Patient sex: F
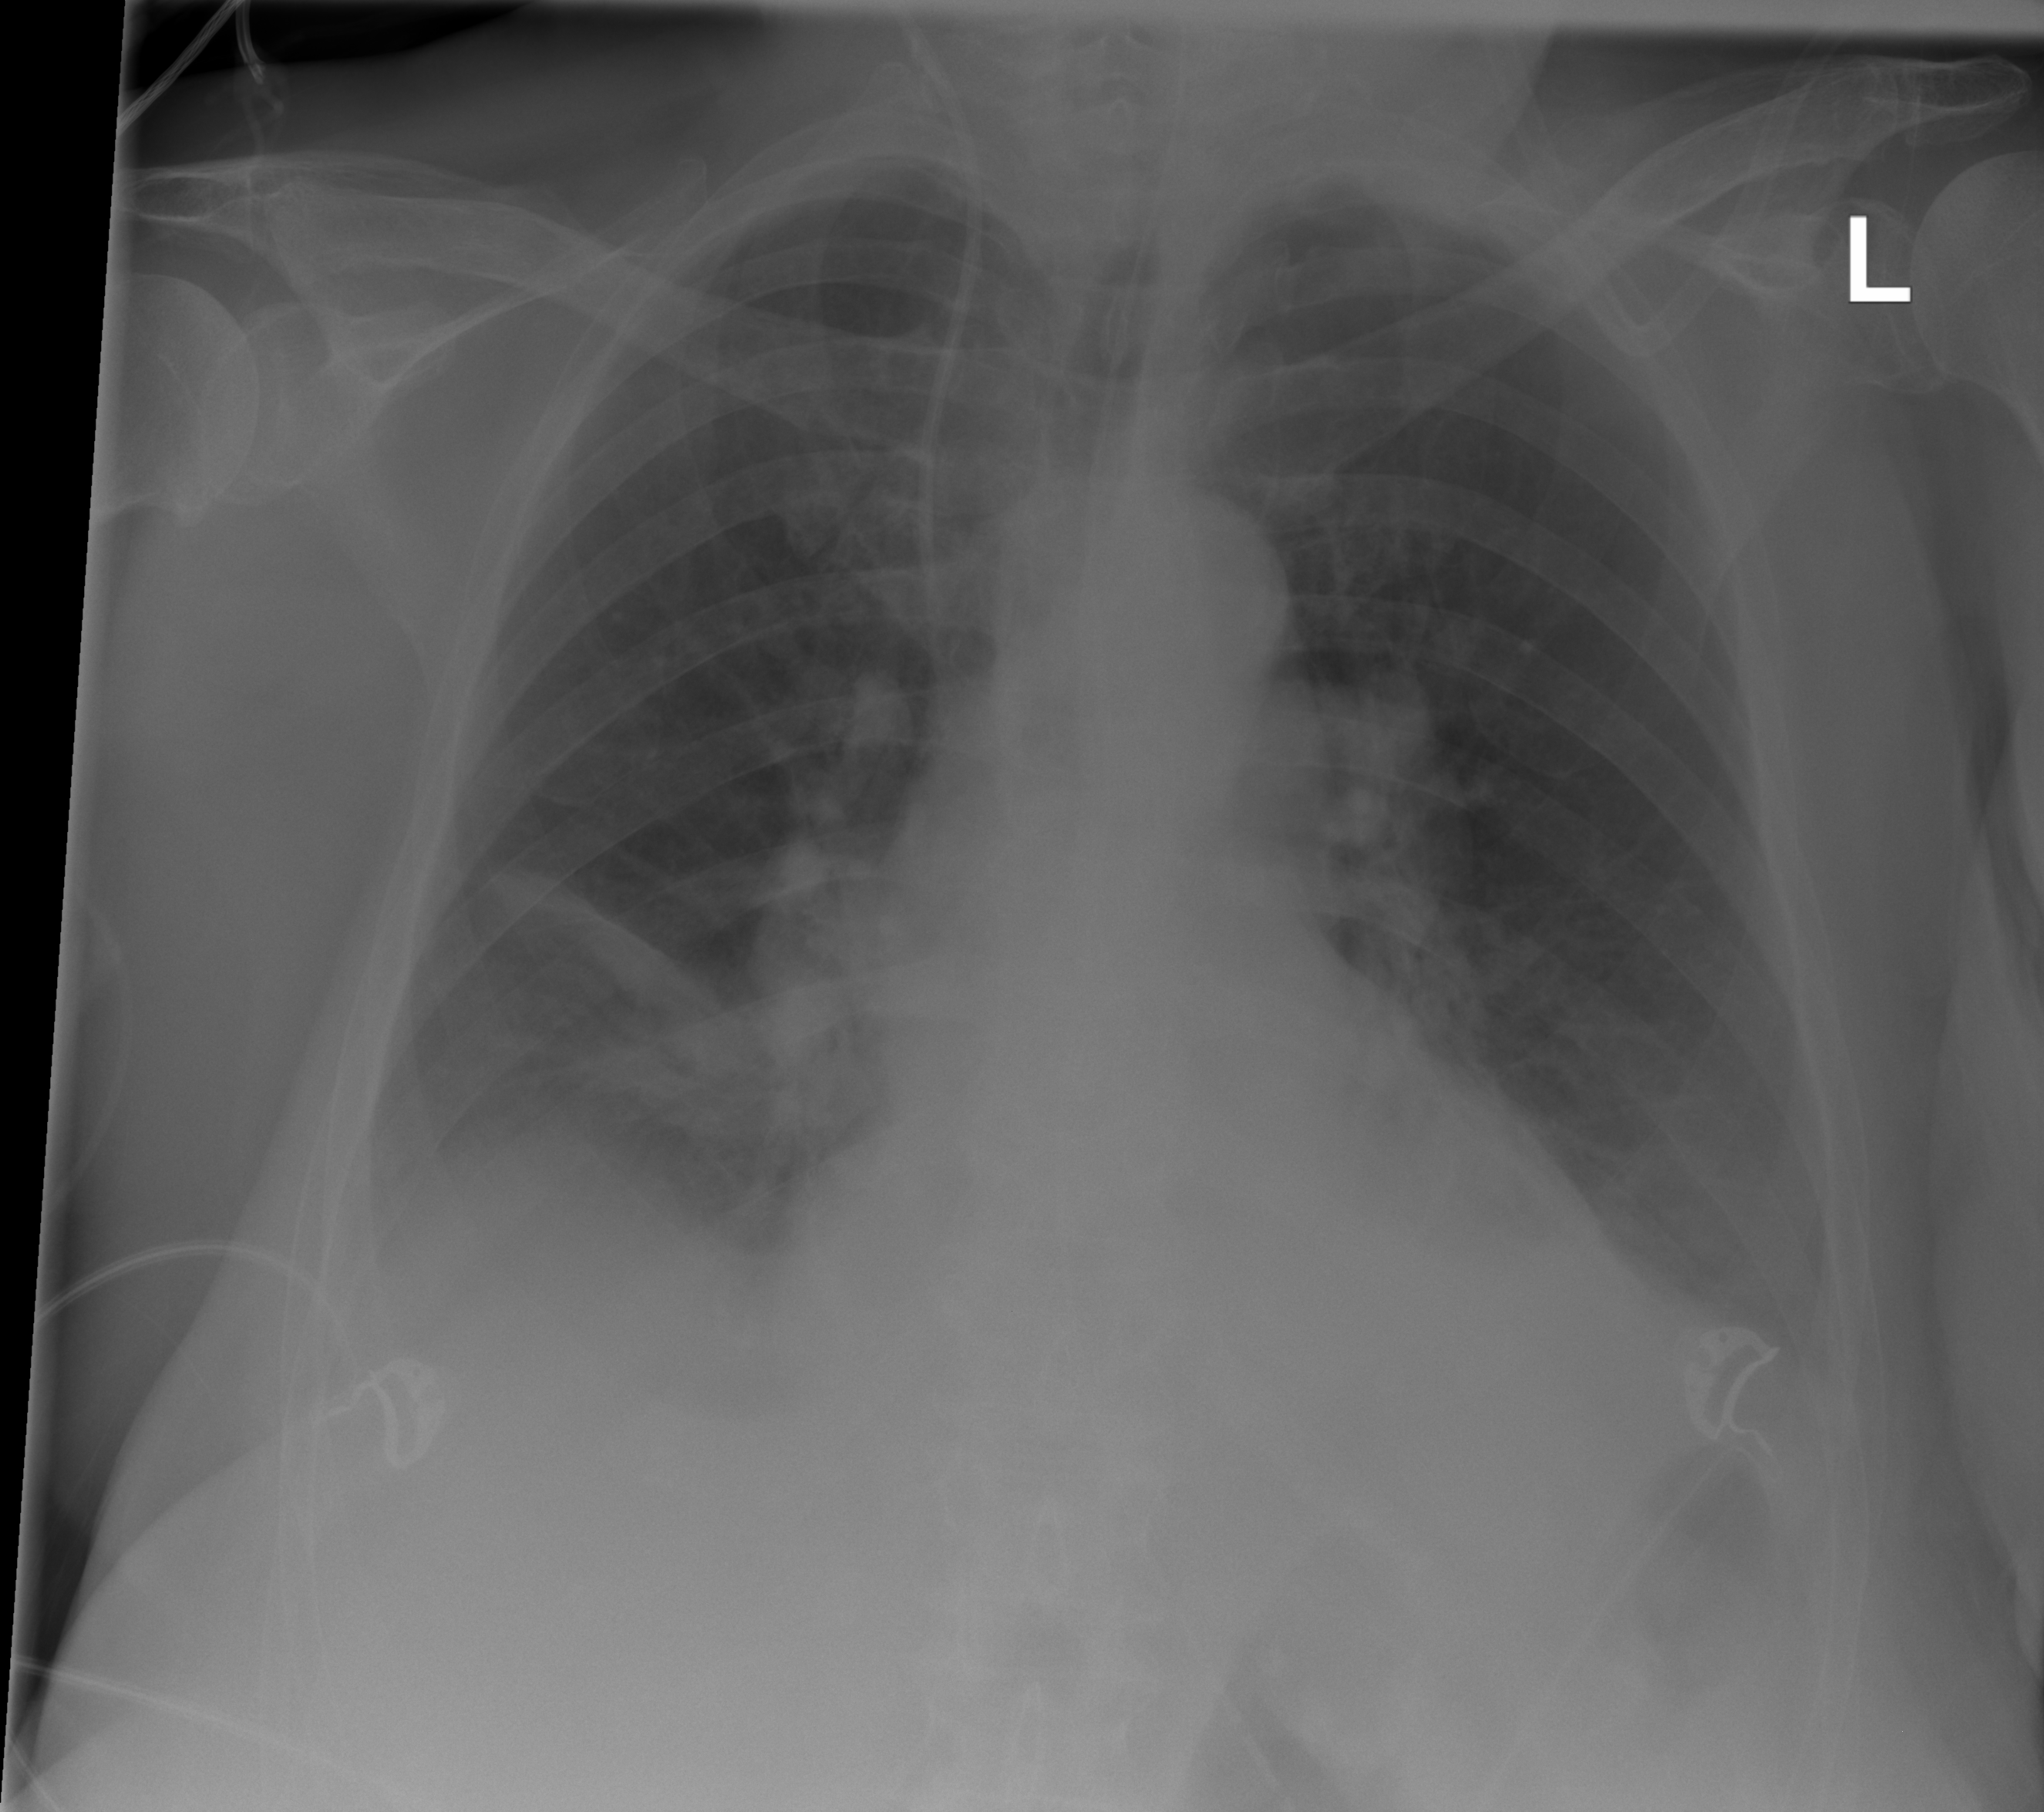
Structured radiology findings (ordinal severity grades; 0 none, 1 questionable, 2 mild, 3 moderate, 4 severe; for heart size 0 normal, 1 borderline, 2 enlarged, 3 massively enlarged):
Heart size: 1
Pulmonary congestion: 2
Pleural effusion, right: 2
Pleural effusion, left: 2
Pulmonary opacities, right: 2
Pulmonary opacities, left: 2
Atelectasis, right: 2
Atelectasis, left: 2